Interaction volume radius: 5 \u00c5
Interaction volume height: 10 \u00c5
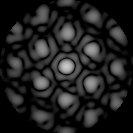
Disorder parameter: 0.1931